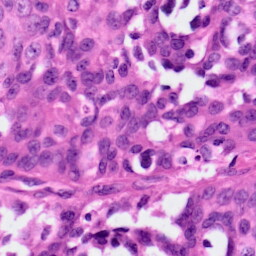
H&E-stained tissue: Ovarian